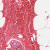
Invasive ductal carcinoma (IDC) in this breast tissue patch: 0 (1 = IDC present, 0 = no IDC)